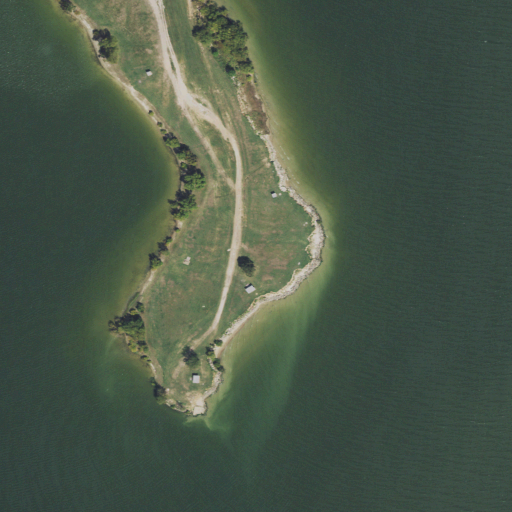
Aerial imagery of cape in Texas named Arm Point containing open water, pasture, low intensity development, medium intensity development, open development, barren land, and grassland